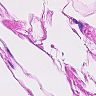
Metastatic tissue present: no